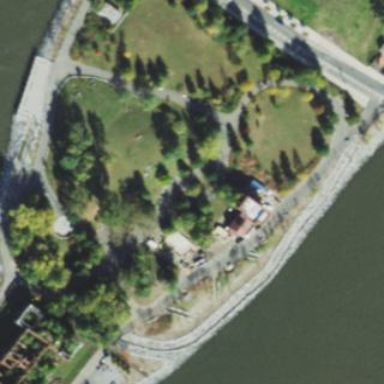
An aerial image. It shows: Park.